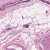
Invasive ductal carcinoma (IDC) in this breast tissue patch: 0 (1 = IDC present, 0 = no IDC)